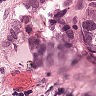
Metastatic tissue present: yes